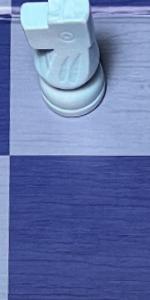
Label: Empty